Question: I have the following code:
'''
<sdk:DataGridTemplateColumn Header="Print Ticket"
Width="100">
<sdk:DataGridTemplateColumn.CellEditingTemplate>
<DataTemplate>
<StackPanel Orientation="Horizontal">
<TextBlock Text="{Binding Path=ticketId}"
Width="0"
x:Name="printTicketBlock" />
<Button Content="Print Ticket"
Cursor="Hand" />
</StackPanel>
</DataTemplate>
</sdk:DataGridTemplateColumn.CellEditingTemplate>
</sdk:DataGridTemplateColumn>
'''
The value of printTicketBlock is different everytime, and I would like the button to use that value. But I can't seem to get my head around how to do it.
The id is retrieved from the database and is usually 1,2,3 etc.
But I would like for the value (which will be different) to be available to me.
Here is a screenshot of what the display will look like:

Can anyone help me out here.
Thanks
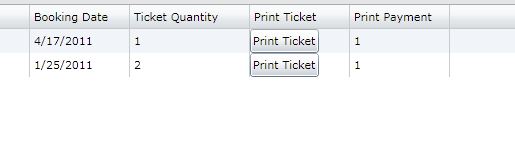
Answer: The button inherits the templated item in the DataContext, you can get your object like this:
'''
private void Button_Click(object sender, RoutedEventArgs e)
{
var data = (sender as Button).DataContext as MyDataObject;
DoStuff(data.ticketId);
}
'''
No need to do anything with the TextBlock i think.
It's not very clear what you want ("" is extremely vague), if this is not what you are looking for clarify your question.